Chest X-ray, PA view. Patient: 59 years old, sex F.
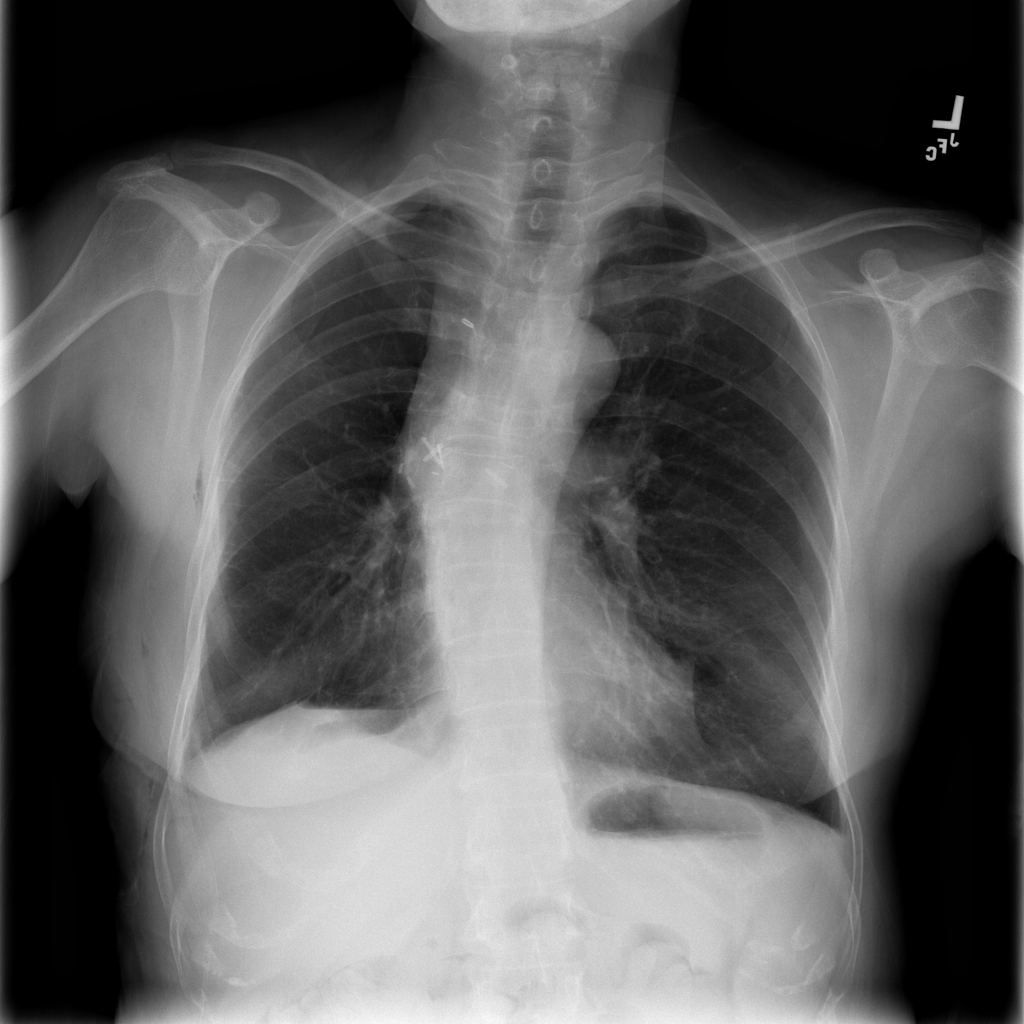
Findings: No Finding